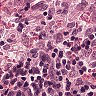
Metastatic tissue present: no